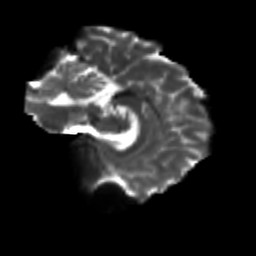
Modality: T2w
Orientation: sagittal
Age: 24
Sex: female
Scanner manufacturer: siemens
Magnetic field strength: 3 T
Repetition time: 3.5 s
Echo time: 0.104 s